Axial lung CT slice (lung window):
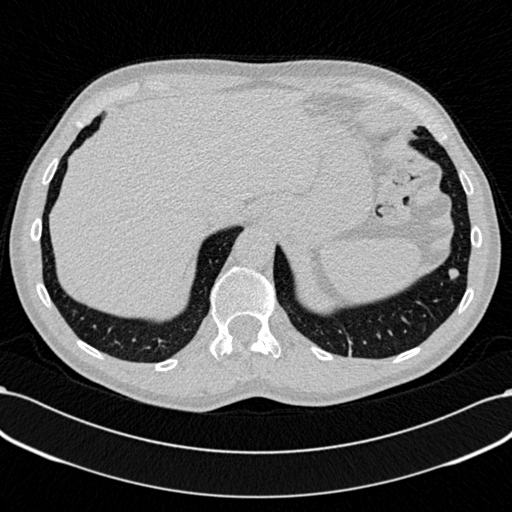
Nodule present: yes
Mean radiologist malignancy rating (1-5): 3.25